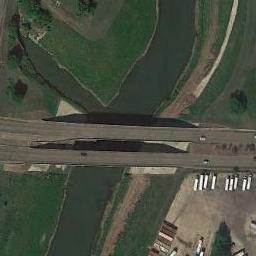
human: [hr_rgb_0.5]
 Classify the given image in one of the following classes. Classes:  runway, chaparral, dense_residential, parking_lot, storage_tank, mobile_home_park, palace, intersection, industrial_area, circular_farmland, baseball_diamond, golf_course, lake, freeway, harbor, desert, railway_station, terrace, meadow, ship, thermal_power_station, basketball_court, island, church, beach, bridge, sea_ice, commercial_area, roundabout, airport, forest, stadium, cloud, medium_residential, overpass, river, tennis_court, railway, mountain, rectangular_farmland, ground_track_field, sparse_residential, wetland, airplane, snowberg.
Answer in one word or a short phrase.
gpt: bridge